Interaction volume radius: 10 \u00c5
Interaction volume height: 25 \u00c5
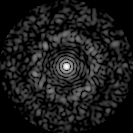
Disorder parameter: 0.8548